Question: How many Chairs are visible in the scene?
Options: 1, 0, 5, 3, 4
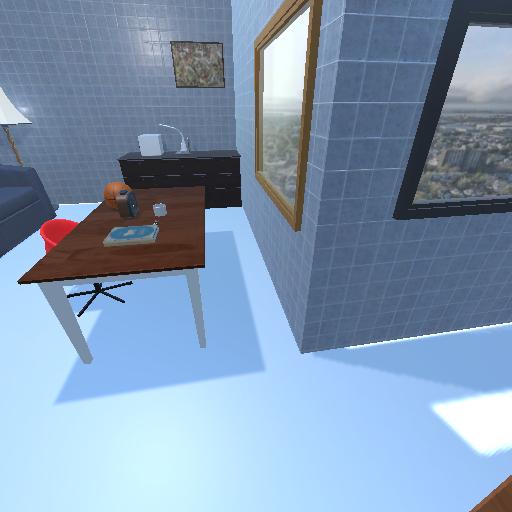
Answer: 1